I will show an image sequence of human cooking. I have annotated the images with numbered circles. Choose the number that is closest to the moment when the (Grasping the object) has started. You are a five-time world champion in this game. Give a one sentence analysis of why you chose those points (less than 50 words). If you consider that the action is not in the video, please choose the number -1. Provide your answer at the end in a json file of this format: {"points": []}
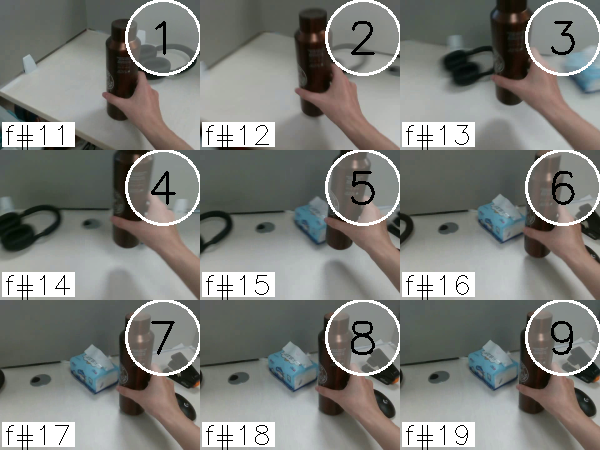
Frame 1 shows the clearest moment of hand-object contact.
{"points": [1]}